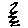
Label: zigzag